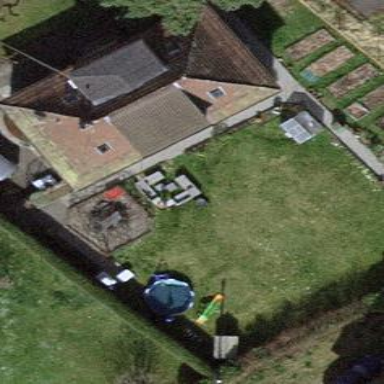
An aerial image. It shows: Garden surrounded by fence.